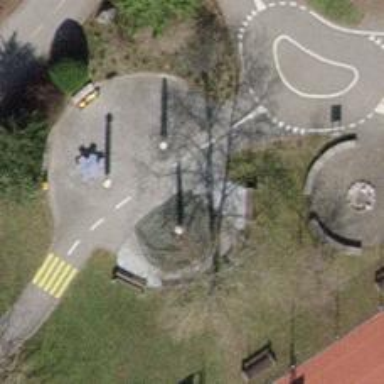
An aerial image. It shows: Playground area for leisure activities on the land.